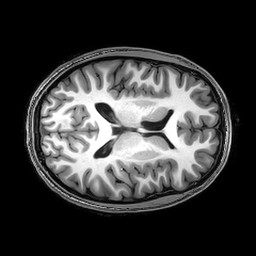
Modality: T1w
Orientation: axial
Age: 20
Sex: male
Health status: healthy
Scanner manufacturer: philips
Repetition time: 0.008344 s
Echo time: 0.00386 s